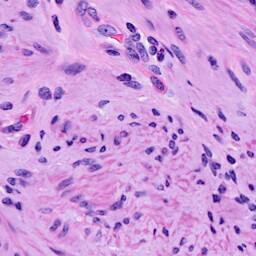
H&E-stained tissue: Cervix